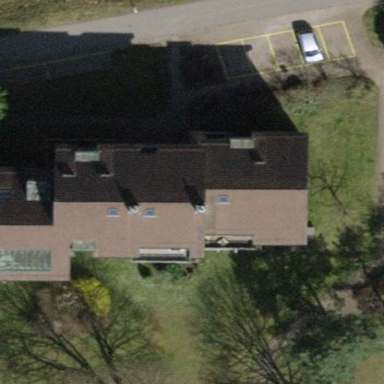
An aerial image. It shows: View of apartment building.